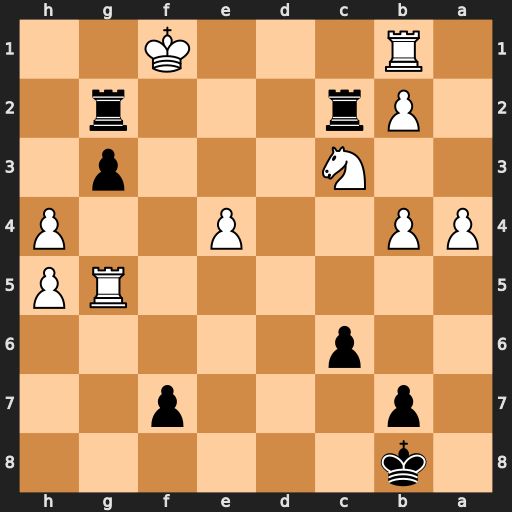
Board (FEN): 1k6/1p3p2/2p5/6RP/PP2P2P/2N3p1/1Pr3r1/1R3K2
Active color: b
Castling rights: -
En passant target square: -
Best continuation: Rcf2+ Ke1 Rg1#